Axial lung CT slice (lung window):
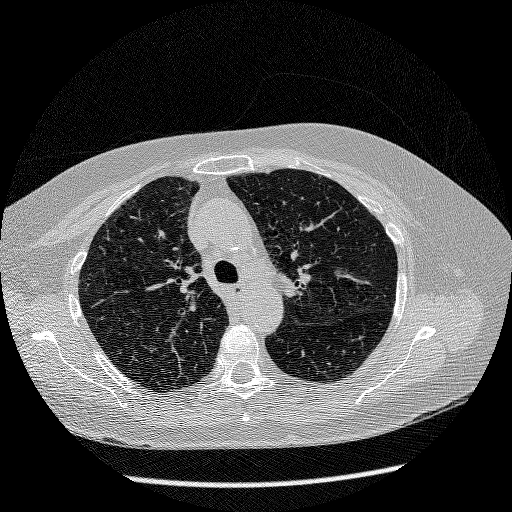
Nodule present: no